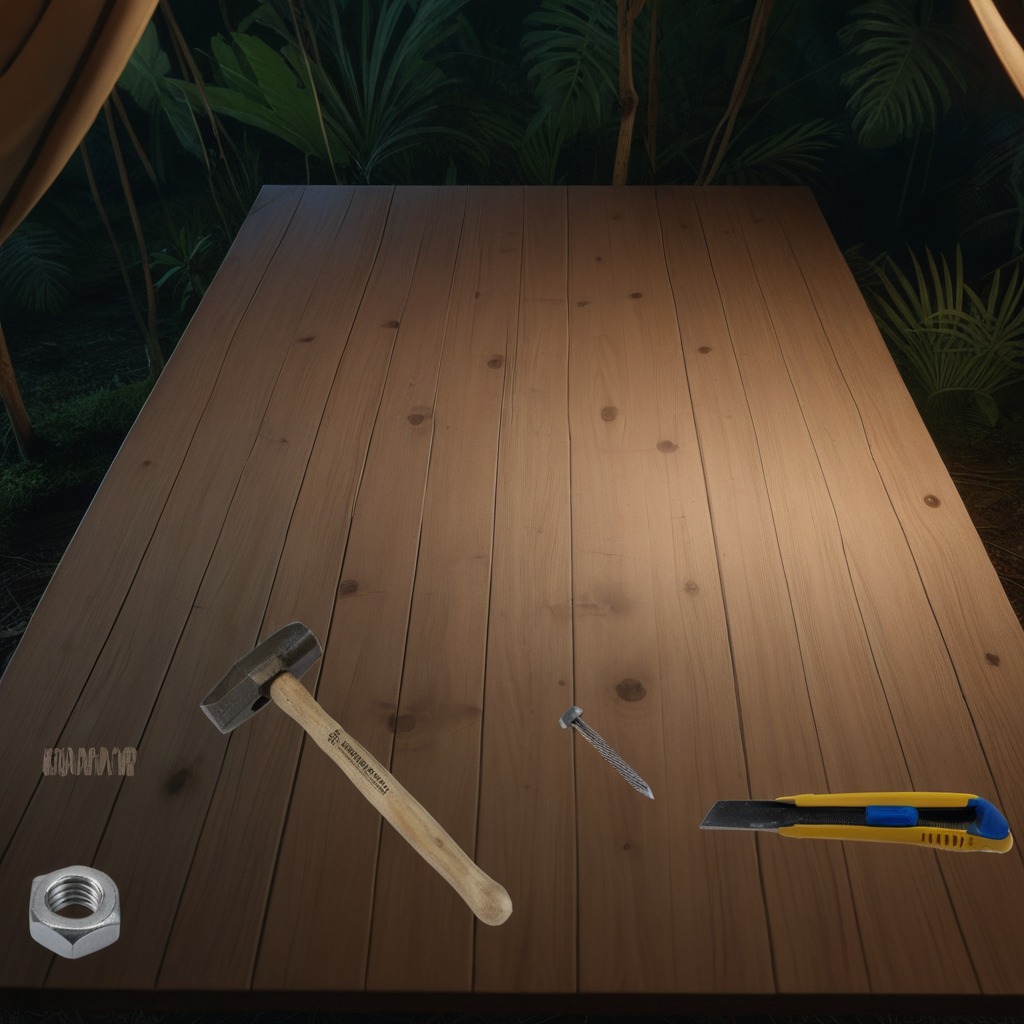
A utility knife, a hammer, an iron nail, a coiled metal spring, and a metal nut are lying on the wooden table.